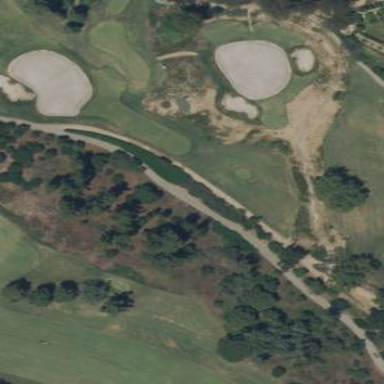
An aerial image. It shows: Rough area in golf course.